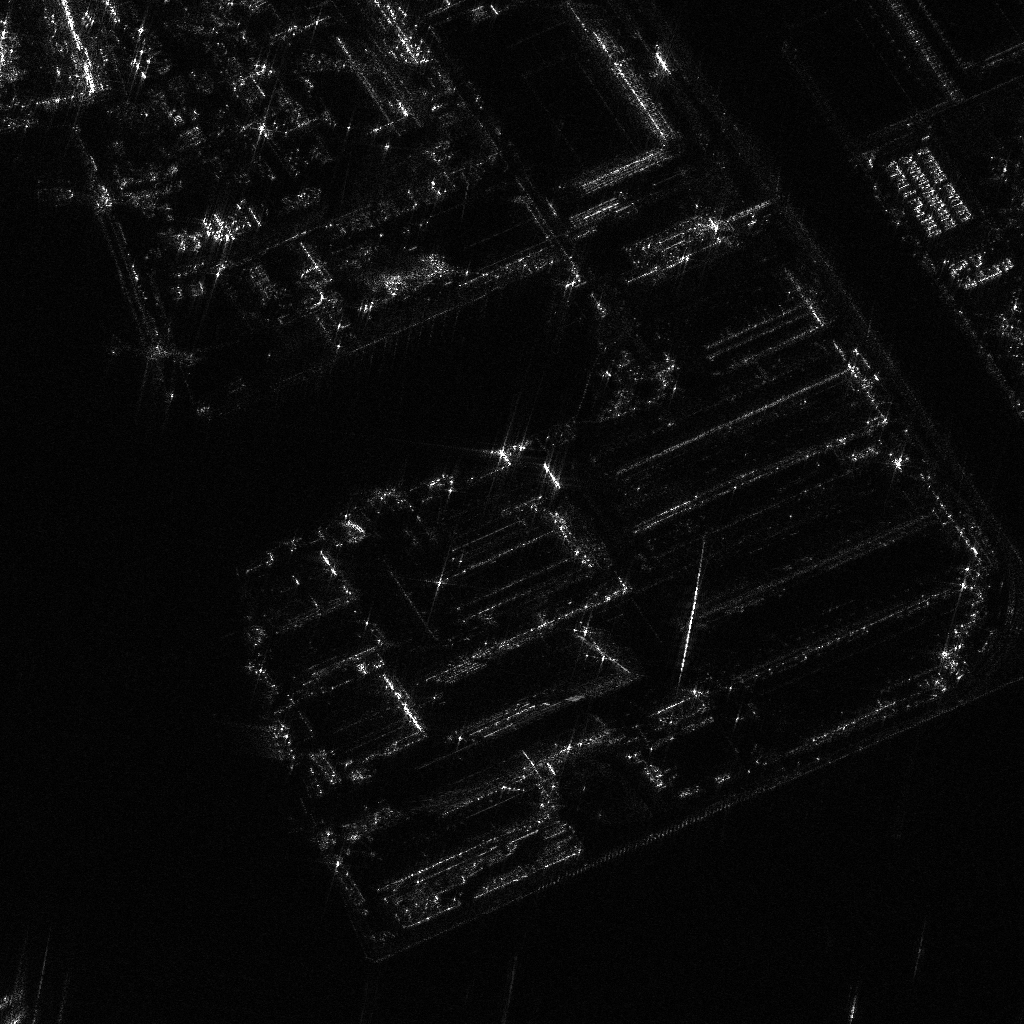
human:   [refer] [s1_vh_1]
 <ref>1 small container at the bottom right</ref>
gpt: <box>[[82, 97, 83, 99, 11]]</box>